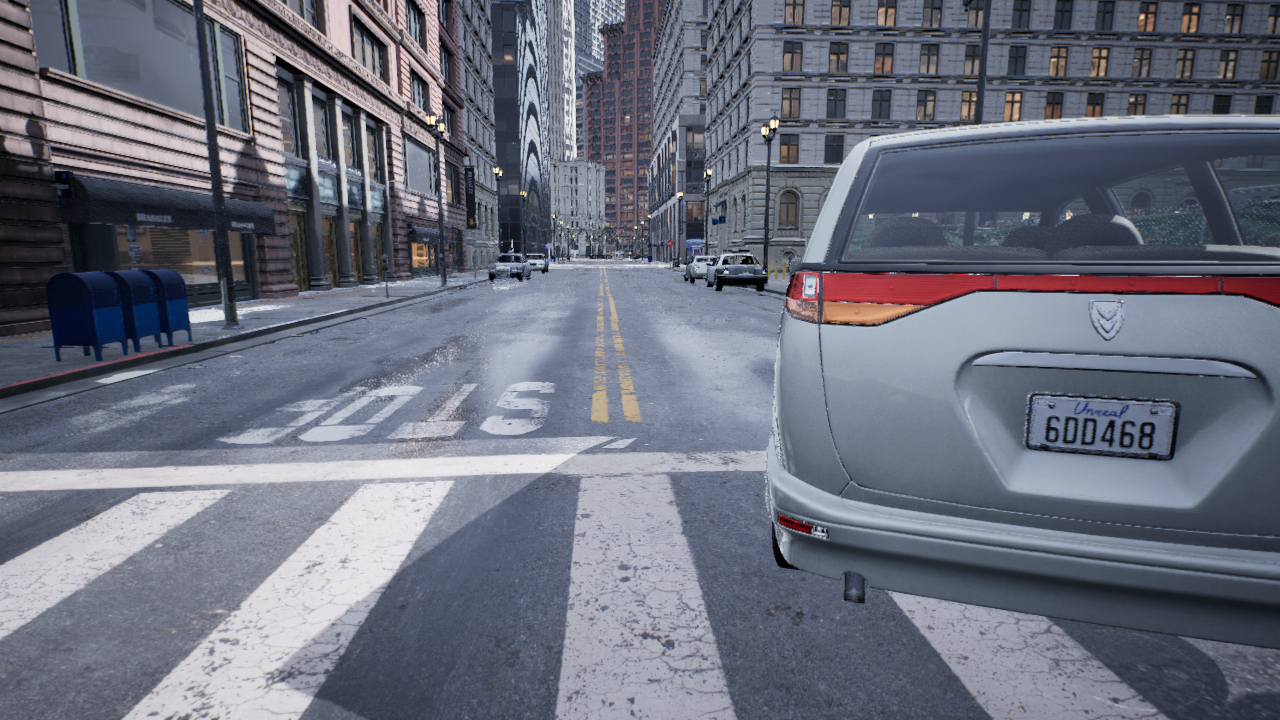
Venue: intersection
Lighting: overcast
Vehicle rig: minivan